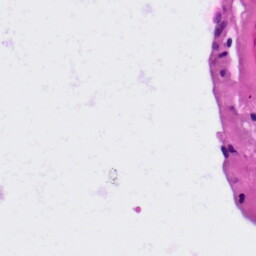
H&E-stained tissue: Lung